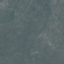
Land use / land cover: HerbaceousVegetation